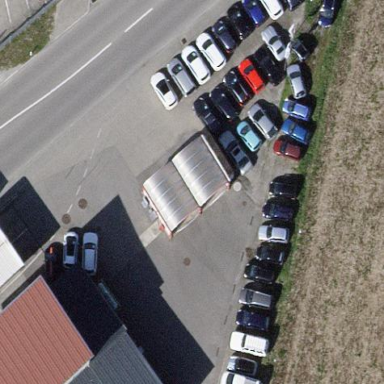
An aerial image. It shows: Car wash facility.